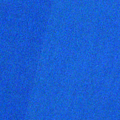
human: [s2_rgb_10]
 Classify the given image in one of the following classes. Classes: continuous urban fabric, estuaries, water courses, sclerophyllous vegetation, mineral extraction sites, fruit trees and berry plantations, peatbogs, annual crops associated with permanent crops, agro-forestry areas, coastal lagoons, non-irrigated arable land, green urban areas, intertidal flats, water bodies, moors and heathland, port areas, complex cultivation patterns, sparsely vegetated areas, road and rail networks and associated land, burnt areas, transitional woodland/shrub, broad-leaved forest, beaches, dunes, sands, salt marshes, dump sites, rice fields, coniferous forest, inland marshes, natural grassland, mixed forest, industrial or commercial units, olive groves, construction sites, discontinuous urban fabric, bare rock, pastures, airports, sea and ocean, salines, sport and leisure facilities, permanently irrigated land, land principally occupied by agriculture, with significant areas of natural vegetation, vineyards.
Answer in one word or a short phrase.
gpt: sea and ocean